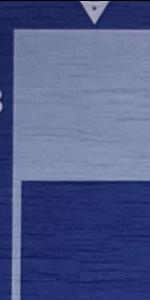
Label: Empty